Question: Working with 'MVC 4' & I created a Editor template to show only the time in 'HH:mm' format from 'DateTime' object
Editor Template Code (TimePicker.cshtml)
'''
@model DateTime?
@{
String modelValue = "";
var dateFormat = System.Threading.Thread.CurrentThread.CurrentCulture.DateTimeFormat;
var id = "";
var cls = "";
var style = "";
var placeholder = "";
if (ViewData["_id"] != null)
{
id = (string)ViewData["_id"];
}
if (ViewData["_class"] != null)
{
cls = (string)ViewData["_class"];
}
if (ViewData["_style"] != null)
{
style = (string)ViewData["_style"];
}
if (ViewData["_placeholder"] != null)
{
placeholder = (string)ViewData["_placeholder"];
}
if (Model.HasValue)
{
if (Model.Value != DateTime.MinValue)
{
modelValue = Model.Value.ToString("HH:mm", dateFormat);
}
}
}
@Html.TextBox("", modelValue,
new { @class = cls, @id = id, @style = style, @placeholder = placeholder })
'''
In View
'''
@Html.EditorFor(m => m.StartTime, "TimePicker", new { _id = "StartTime"})
'''
But the Final HTML Rendered was
'''
<input id="StartTime" name="StartTime" type="text" value="2013-08-05 0:00:00" />
'''
Even I tried hard coding the value for debugging like below
'''
@Html.TextBox("", "00:00",
new { @class = cls, @id = id, @style = style, @placeholder = placeholder })
'''
Still I get same '2013-08-05 0:00:00' instead of '0:00'
What is the problem in the code?
: In Quick watch 'adding name parameter' to TextBox gives a result. But it appends it with name attribute, which i dont want. Find this screenshot

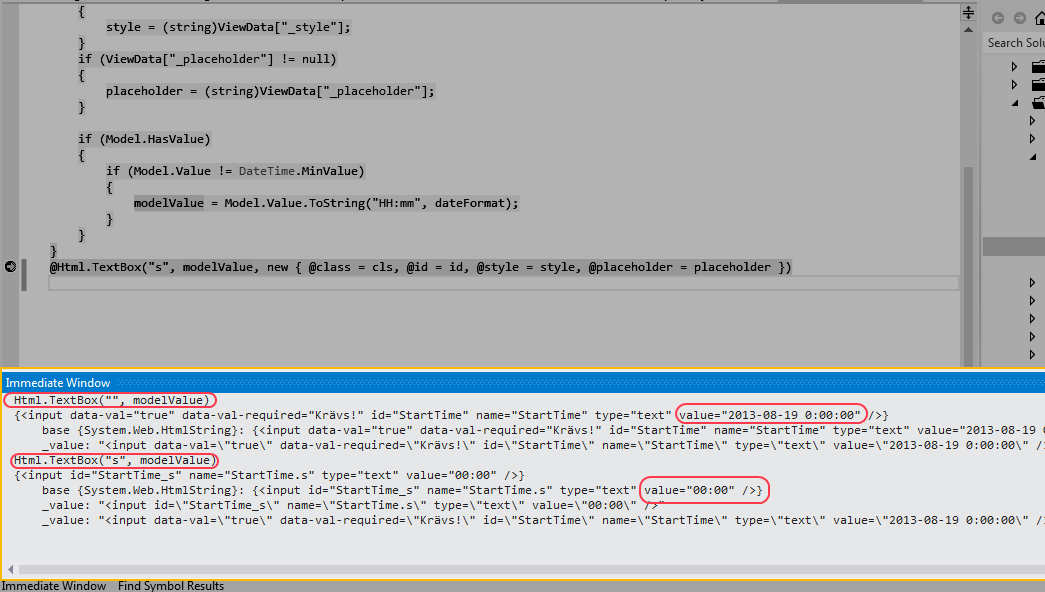
Answer: After reading this <URL> , I realized that before binding, HtmlHelper will look into 'ModelState'.
>
However I added this code in my controller before setting the value. Now it works fine.
'''
ModelState.Remove("StartTime");
ModelState.Remove("EndTime");
bookingViewModel.StartTime = Convert.ToDateTime(startTime);
bookingViewModel.EndTime = Convert.ToDateTime(endTime);
return View("Booking", bookingViewModel);
'''